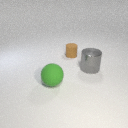
small brown rubber cylinder behind large green rubber sphere